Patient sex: M
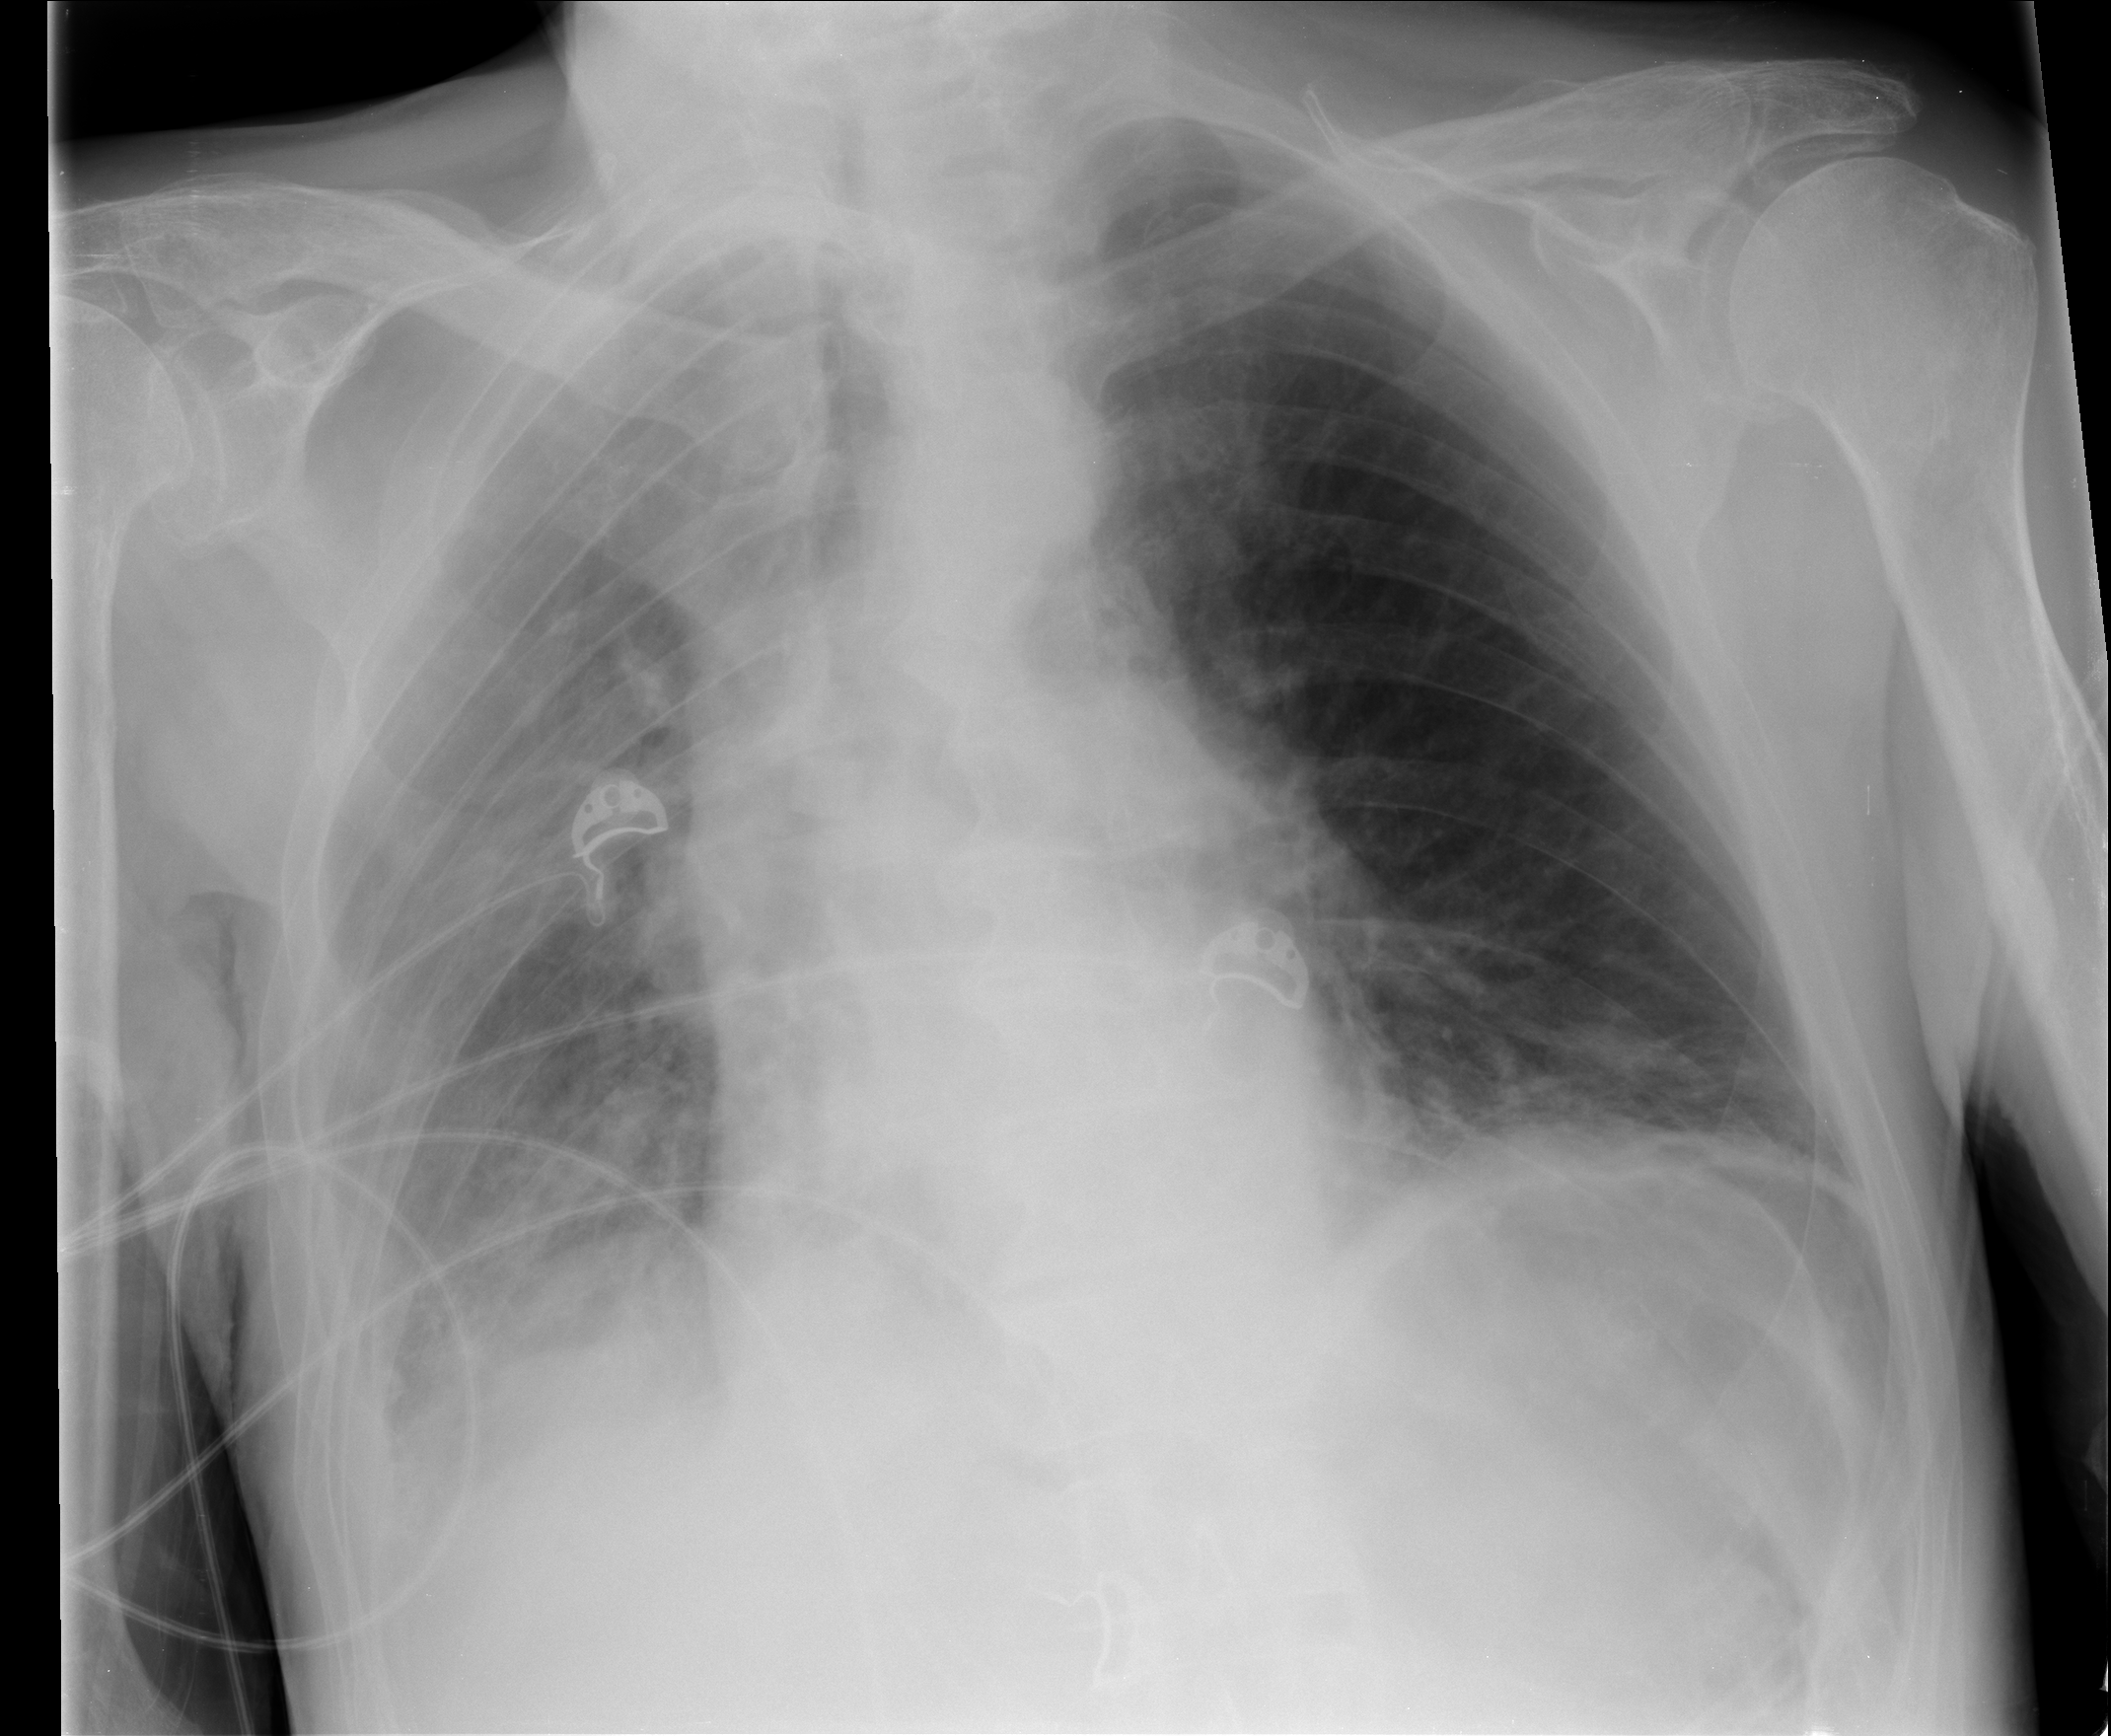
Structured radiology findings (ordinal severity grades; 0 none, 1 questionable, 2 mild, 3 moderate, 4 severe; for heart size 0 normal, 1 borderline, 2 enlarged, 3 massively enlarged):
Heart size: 0
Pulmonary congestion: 0
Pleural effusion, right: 2
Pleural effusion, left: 0
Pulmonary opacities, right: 3
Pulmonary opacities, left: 0
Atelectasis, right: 2
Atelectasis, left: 0